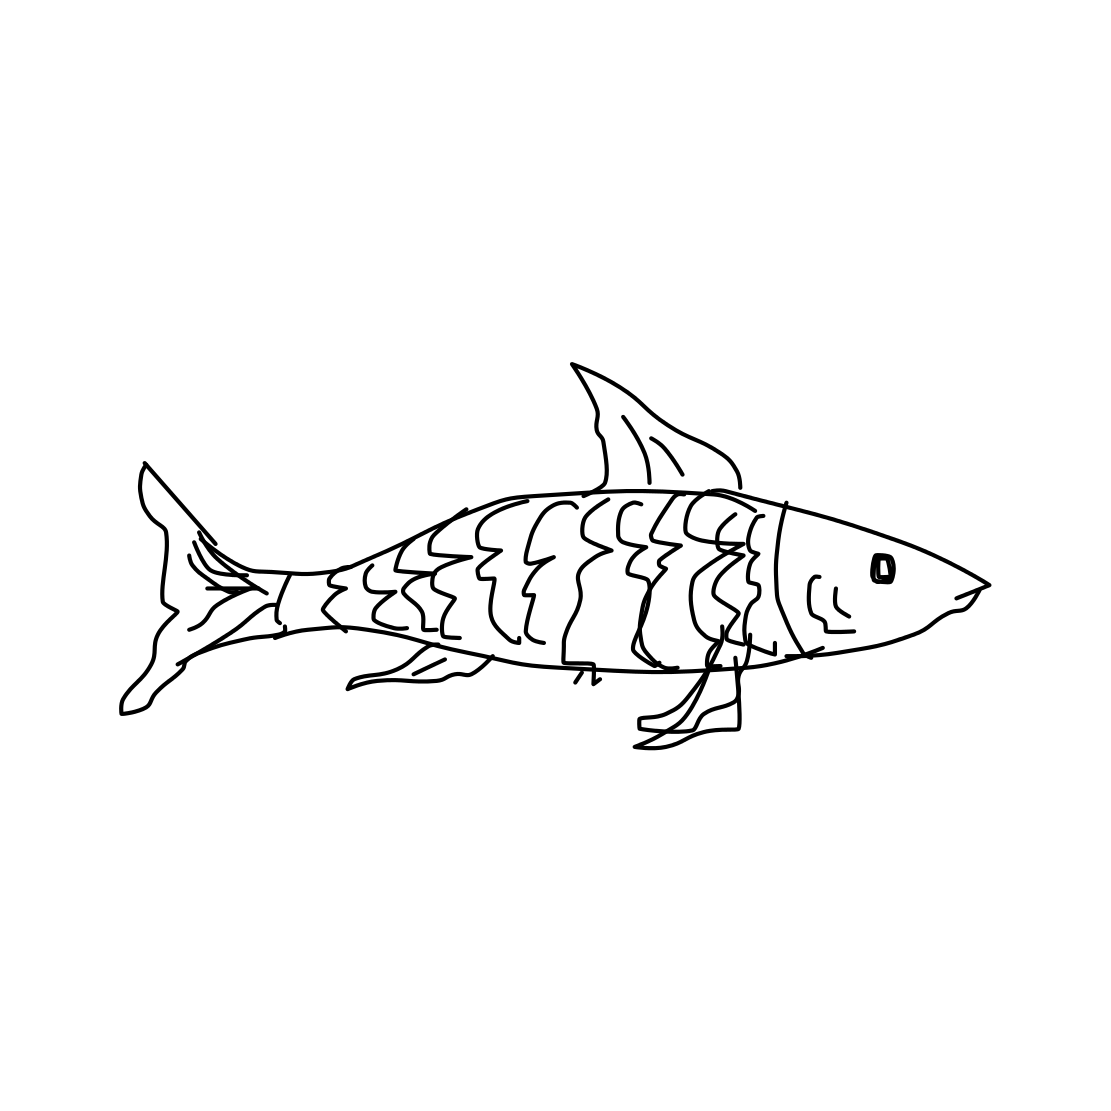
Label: fish